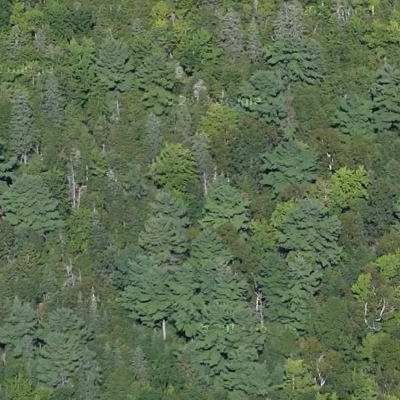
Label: Forest